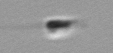
Label: flagellate_morphotype3